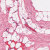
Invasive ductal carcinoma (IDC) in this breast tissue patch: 0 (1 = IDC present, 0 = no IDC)